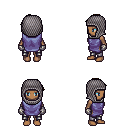
a pixel art fantasy rpg character, female body template, human, dark skin, chain tabard jacket, metal pants, brown long mohawk hairstyle, chain hood, metal gloves, four views (front, back, left, right), 2x2 character sprite sheet, small pixel art, hard edges, no anti-aliasing